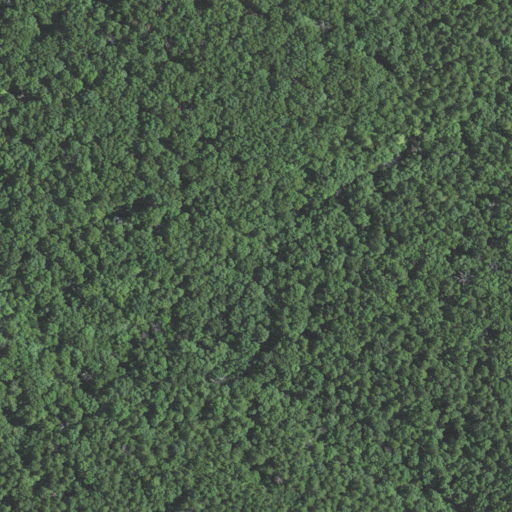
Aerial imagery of valley in Missouri named Hay Hollow containing deciduous forest, evergreen forest, and mixed forest